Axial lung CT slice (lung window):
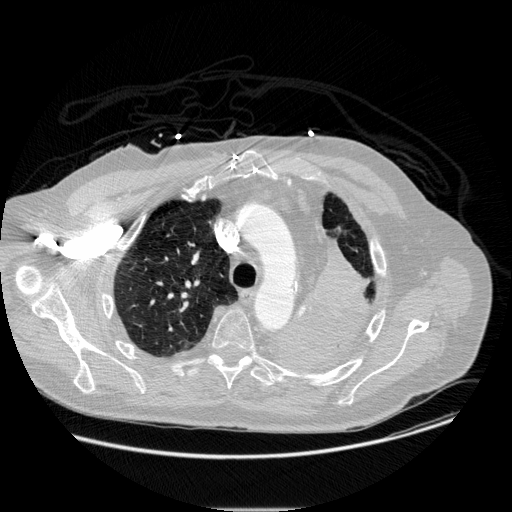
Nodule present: no